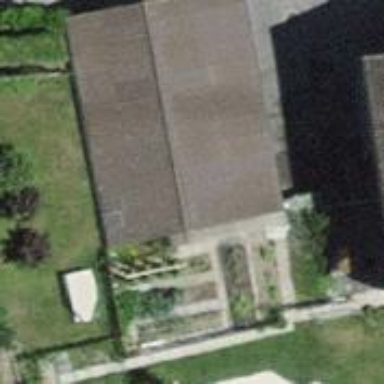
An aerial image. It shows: View of roof of building.